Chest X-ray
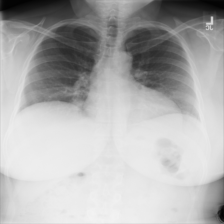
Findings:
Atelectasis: negative
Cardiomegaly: positive
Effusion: negative
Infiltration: negative
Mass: negative
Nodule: negative
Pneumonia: negative
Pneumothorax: negative
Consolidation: negative
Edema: negative
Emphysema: negative
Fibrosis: negative
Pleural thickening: negative
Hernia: negative